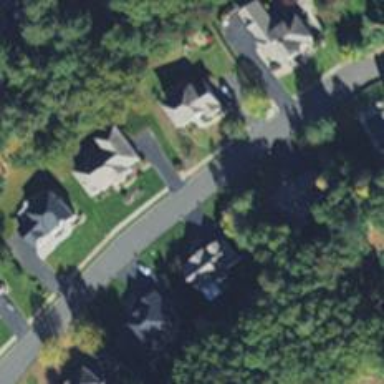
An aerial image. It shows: Residential road.